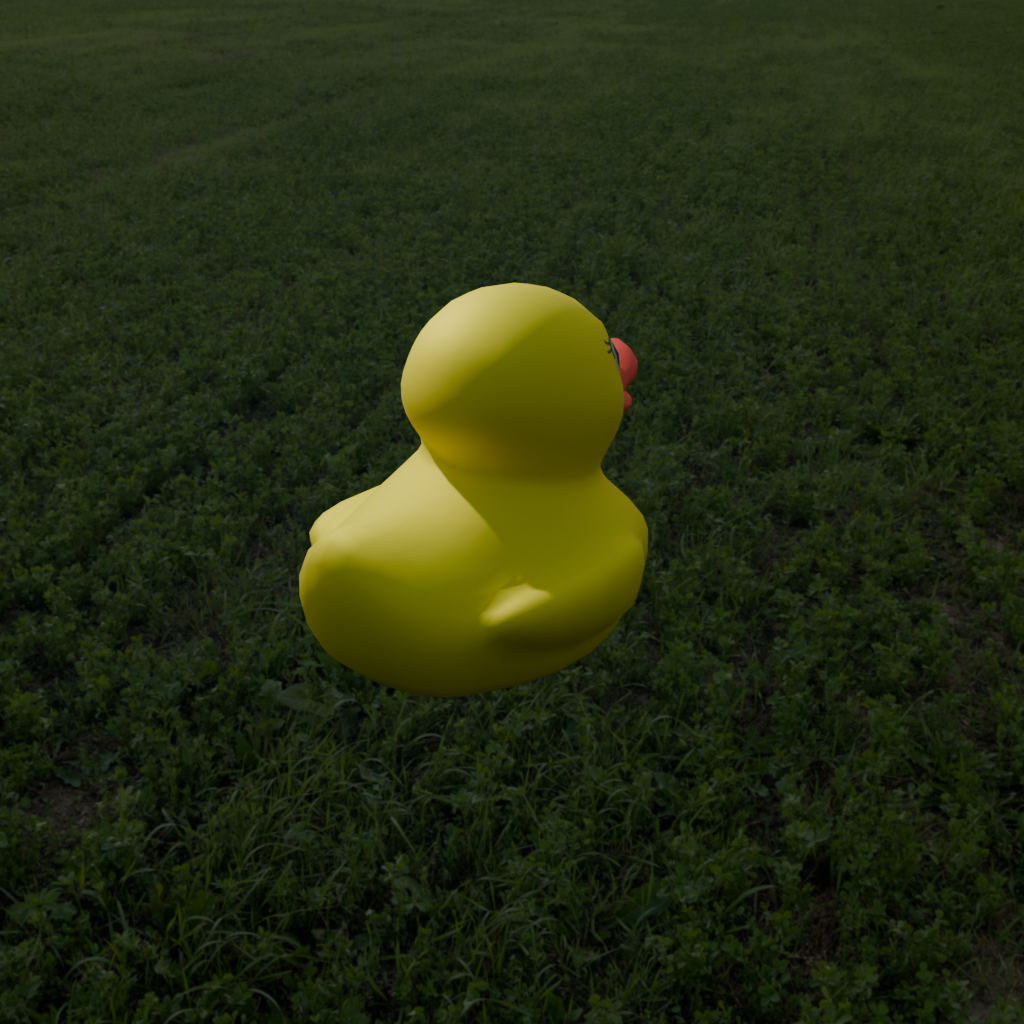
an image of a yellow rubber duck seen from <back_right> in a green field under a cloudy sky at sunset.